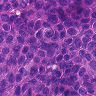
Metastatic tissue present: yes